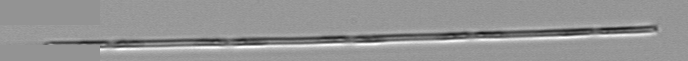
Label: Leptocylindrus